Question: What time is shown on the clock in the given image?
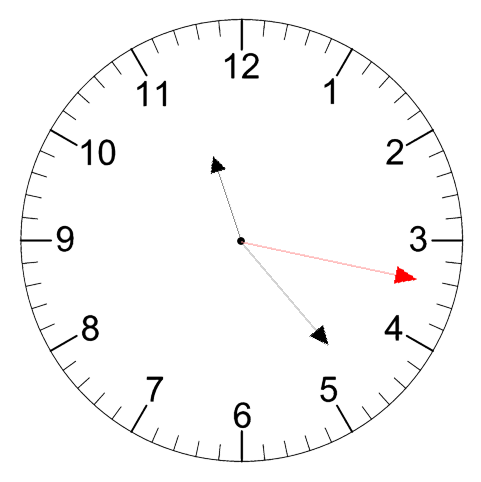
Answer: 11:23:17